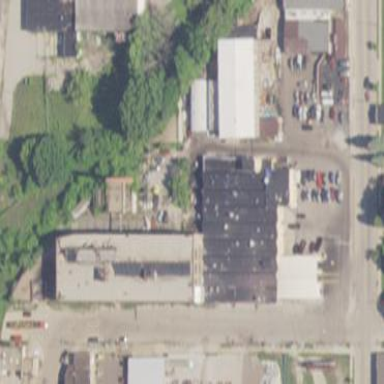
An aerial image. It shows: Commercial building.